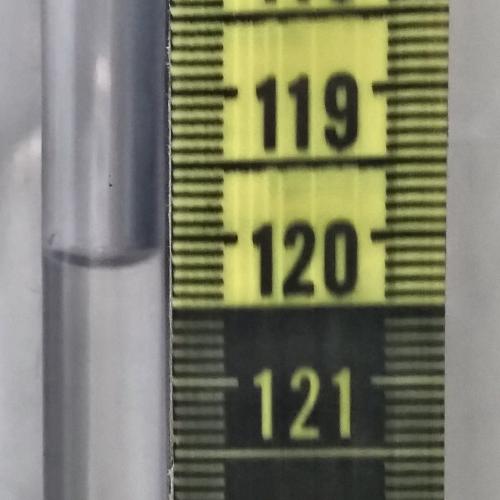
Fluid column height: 120.1 cm